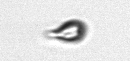
Label: Cryptophyta